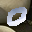
Label: 0